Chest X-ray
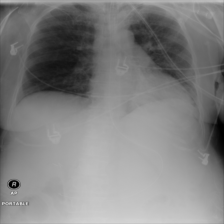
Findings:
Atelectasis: negative
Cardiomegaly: negative
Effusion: negative
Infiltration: negative
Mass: negative
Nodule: negative
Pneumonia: negative
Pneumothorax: negative
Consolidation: negative
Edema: negative
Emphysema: negative
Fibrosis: negative
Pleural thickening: negative
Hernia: negative